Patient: sex F, age 57
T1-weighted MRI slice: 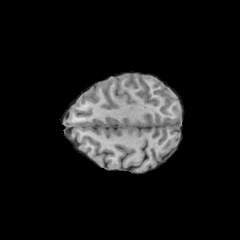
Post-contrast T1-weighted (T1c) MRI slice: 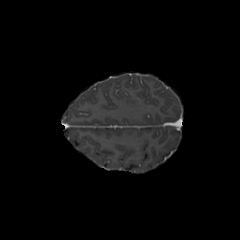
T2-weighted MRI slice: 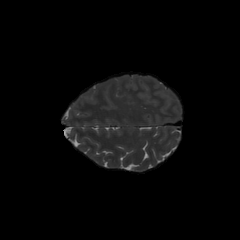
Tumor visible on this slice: no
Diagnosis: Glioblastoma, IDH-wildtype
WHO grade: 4